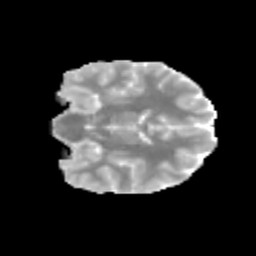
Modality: MD
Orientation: coronal
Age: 13
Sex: female
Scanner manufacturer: siemens
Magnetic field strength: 3 T
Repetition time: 3.8 s
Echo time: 0.07 s